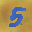
Label: 5